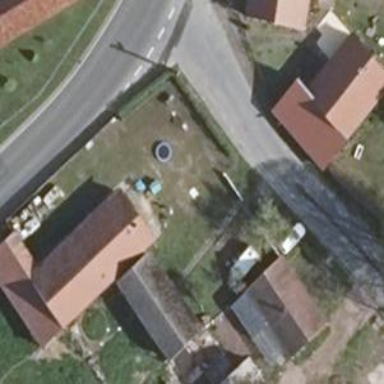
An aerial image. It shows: Red house with flat roof.